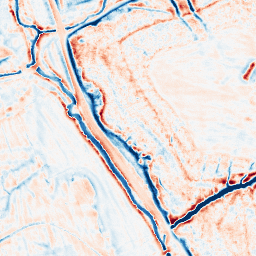
Category: edge_preserving
Decomposition family: bilateral
Decomposition parameters: d: 15
sigma_color: 100
sigma_space: 150
Upsampling method: quintic
Upsampling parameters: scale: 4
Upsampling scale: 4